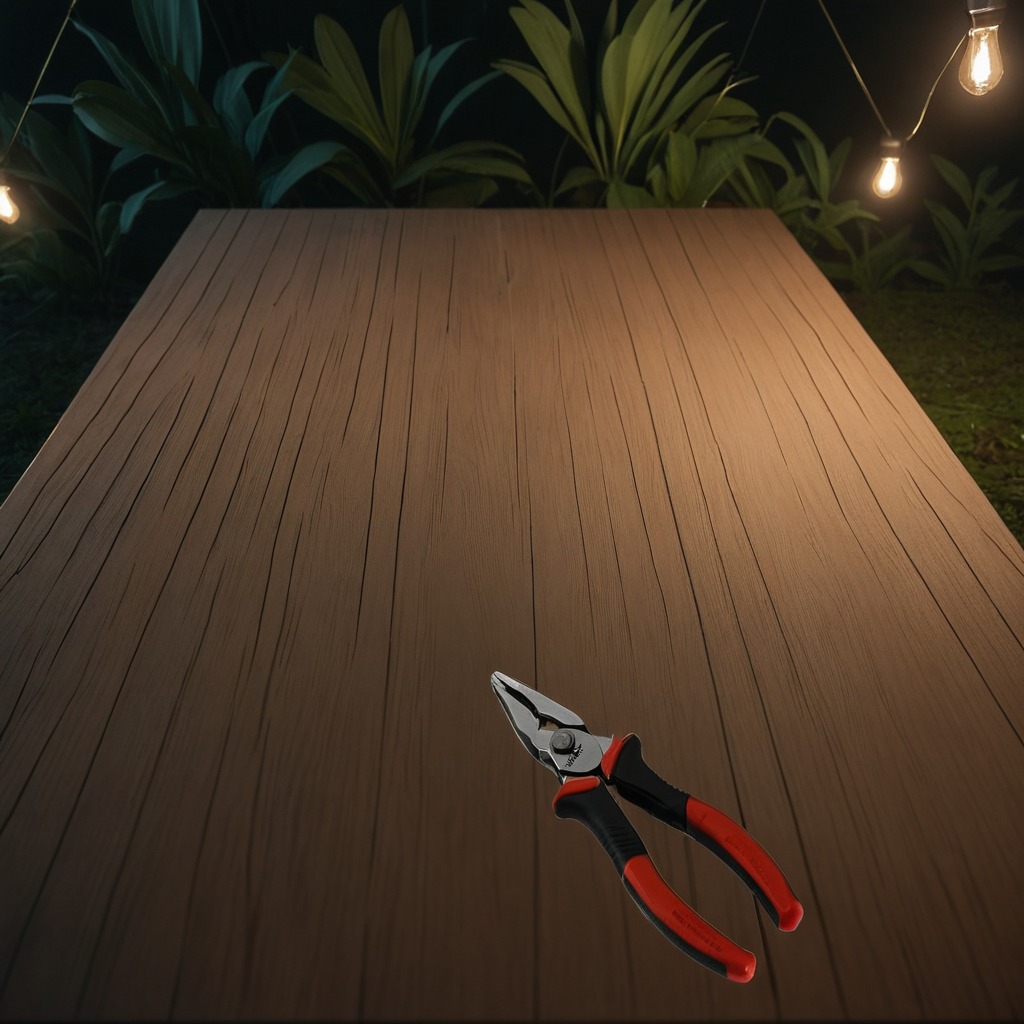
A plier lying on a wooden table inside a jungle field workshop tent at night.